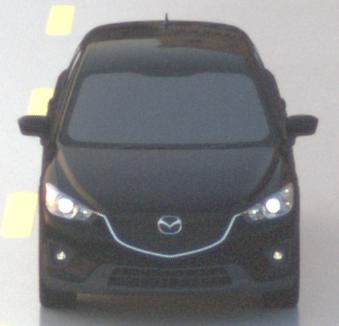
Make: Mazda
Model: CX-5 2.0 SKYACTIV-G 160
Detailed model: CX-5 (GH)
Model produced from: 2012/04
Model produced until: 2015/02
Doors: 5
Color: black
Road condition: wet road
Daytime: sunrise or sunset
Contrast: medium contrast